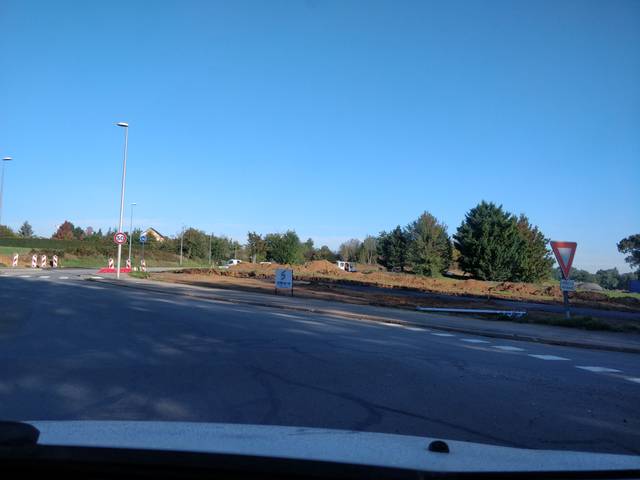
Region: France
Coordinates: 48.127, -1.613